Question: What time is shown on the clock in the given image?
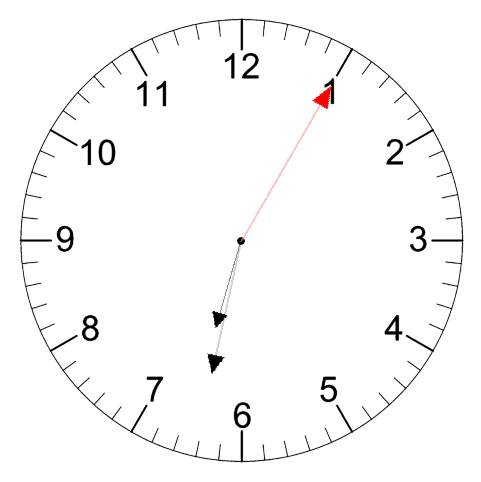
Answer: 06:32:05